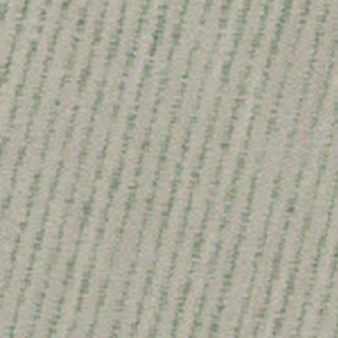
Label: other